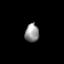
Tissue: lung
Cell type: Epithelial cells
Senescence score: 0.2421
Nuclear area (px): 252
Mean DAPI intensity: 145